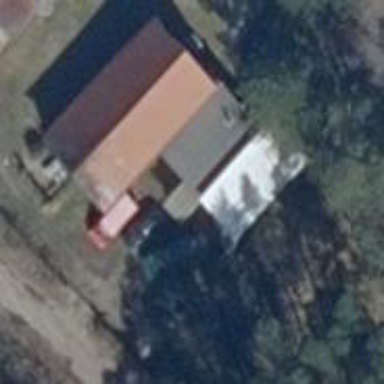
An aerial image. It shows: Building.